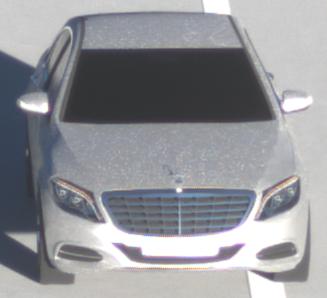
Make: Mercedes-Benz
Model: S 400 HYBRID
Detailed model: S-Class (222) Limousine
Model produced from: 2013/05
Model produced until: 2015/04
Doors: 4
Color: white
Road condition: dry road
Daytime: sunrise or sunset
Contrast: high contrast